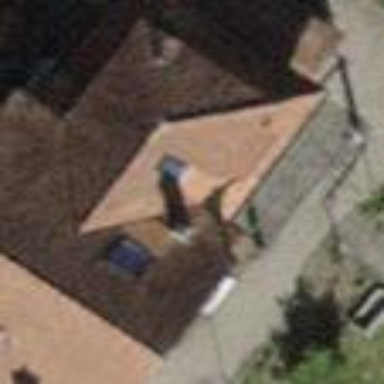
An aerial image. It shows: Building with tiled roof.